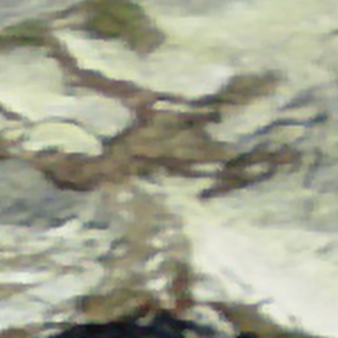
Label: other